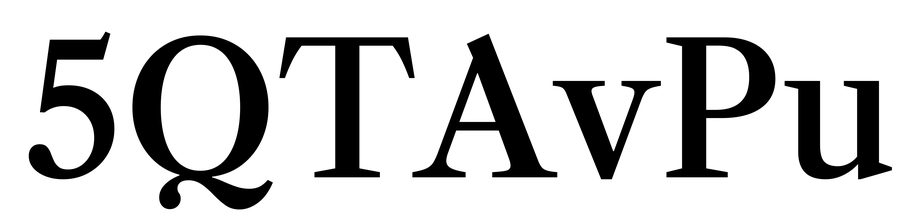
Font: LibreCaslonText_Medium